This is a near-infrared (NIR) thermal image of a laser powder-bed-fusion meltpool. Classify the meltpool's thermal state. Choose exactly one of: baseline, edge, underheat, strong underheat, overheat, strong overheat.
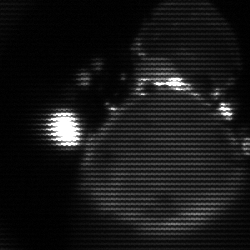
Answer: edge